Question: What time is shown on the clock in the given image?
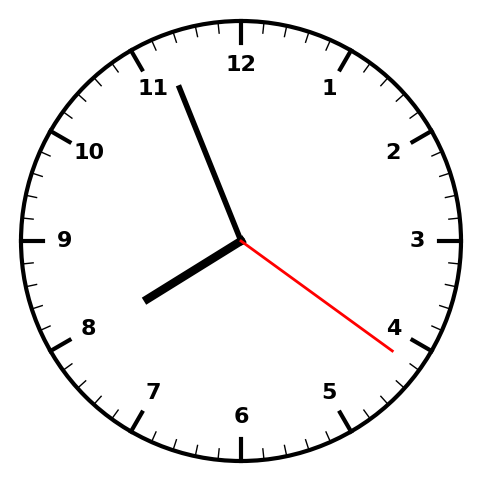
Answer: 07:56:21